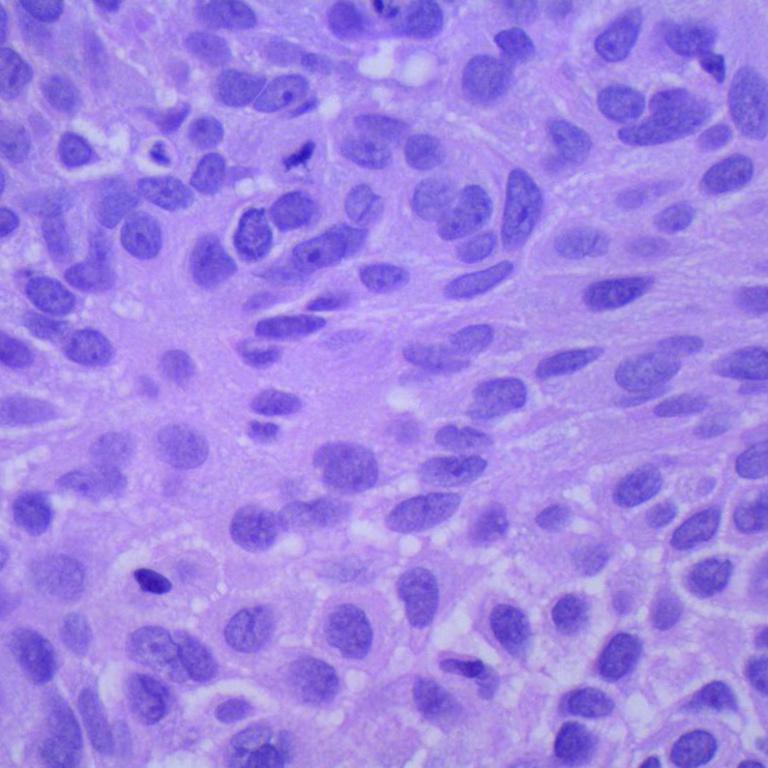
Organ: lung
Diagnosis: squamous carcinomas